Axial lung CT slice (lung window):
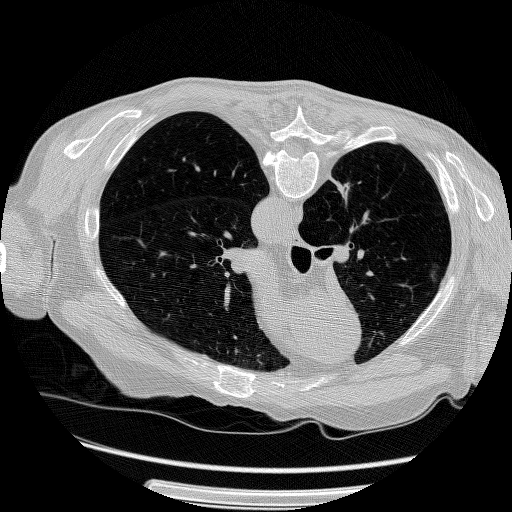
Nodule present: no